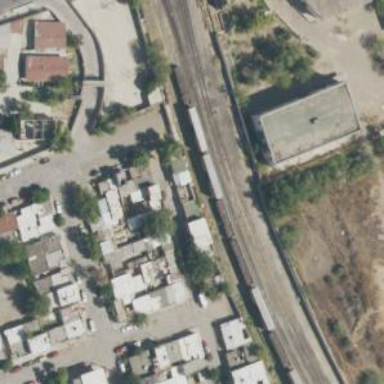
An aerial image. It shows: Railway siding for service.